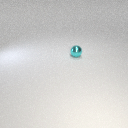
small cyan metal sphere